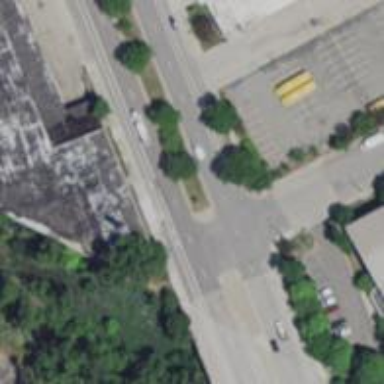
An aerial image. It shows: Footway located on traffic island.